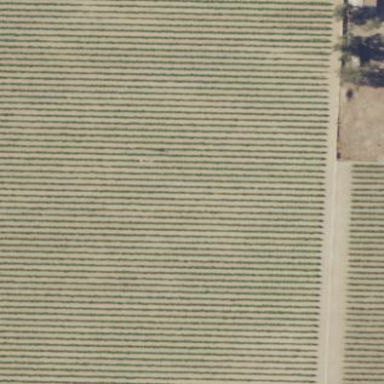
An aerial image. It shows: Vineyard.